Question: Layout

- - -
On both OuterView1 and InnerView2, I want to capture these touch events onSingleTapConfirmed() and onFling().
The area where both OuterView1 and InnerView2 are overlapping, I want the control to be passed to touch event methods of both views.
I tried this:
Container class
'''
@Override
public boolean onInterceptTouchEvent(MotionEvent ev) {
outerView1.onTouchEvent(ev);
innerView2.onTouchEvent(ev);
return false;
}
'''
OuterView1 class
'''
@Override
public boolean onTouchEvent(MotionEvent event) {
gesture.onTouchEvent(event);
return true;
}
'''
gesture is an instance of GestureDetector.SimpleOnGestureListener with log statements for onDown(), onFling() and onSingleTapConfirmed() methods
InnerView2 class
'''
@Override
public boolean onTouchEvent(MotionEvent event) {
gesture.onTouchEvent(event);
return true;
}
'''
gesture is an instance of GestureDetector.SimpleOnGestureListener with log statements for onDown(), onFling() and onSingleTapConfirmed() methods
With this approach, I consistently get callback in onDown() methods of both views. But I don't see a consistent behaviour on onSingleTapConfirmed() and onFling() methods
When I tapped in the red circle (in the screenshot) three times and I got three different behaviour
- First try (desired behaviour)'''
10-14 09:03:14.155: I/OuterView1(27776): OuterView1.onDown()
10-14 09:03:14.155: I/InnerView2(27776): InnerView2.onDown()
10-14 09:03:14.155: W/GestureDetector(27776): [pen gesture] isConsideredDoubleTap - timeout
10-14 09:03:14.155: I/InnerView2(27776): InnerView2.onDown()
10-14 09:03:14.460: I/OuterView1(27776): OuterView1.onSingleTapConfirmed()
10-14 09:03:14.460: I/InnerView2(27776): InnerView2.onSingleTapConfirmed()
'''
- Second try (Only one view gets onSingleTapConfirmed())'''
10-14 09:04:11.615: I/OuterView1(27776): OuterView1.onDown()
10-14 09:04:11.615: I/InnerView2(27776): InnerView2.onDown()
10-14 09:04:11.615: W/GestureDetector(27776): [pen gesture] isConsideredDoubleTap - timeout
10-14 09:04:11.615: I/InnerView2(27776): InnerView2.onDown()
10-14 09:04:11.915: I/OuterView1(27776): OuterView1.onSingleTapConfirmed()
'''
- Third try (One view gets onFling() and another gets onSingleTapConfirmed())'''
10-14 09:04:04.180: I/OuterView1(27776): OuterView1.onDown()
10-14 09:04:04.180: I/InnerView2(27776): InnerView2.onDown()
10-14 09:04:04.180: W/GestureDetector(27776): [pen gesture] isConsideredDoubleTap - timeout
10-14 09:04:04.180: I/InnerView2(27776): InnerView2.onDown()
10-14 09:04:04.255: I/InnerView2(27776): InnerView2.onFling()
10-14 09:04:04.480: I/OuterView1(27776): OuterView1.onSingleTapConfirmed()
'''
Could you help me capture touch events on both OuterView1 and InnerView2?
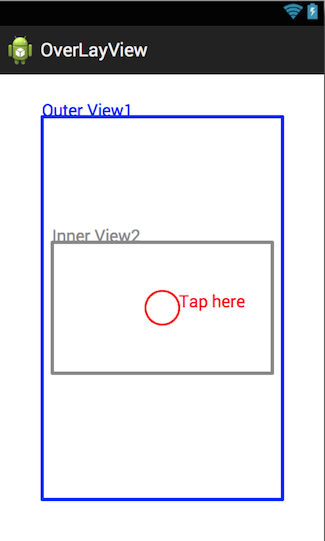
Answer: So in the case of overlapping views - touch events are dispatched from the topmost child to the one behind, then another one behind the 2nd child and so on.
However, if the topmost child were to consume the touch event (i.e. handle it upon receiving it) then the views underneath that view will not receive the touch events.
If the onTouchEvent returns 'true' then it is telling the view manager that it has handled the touch and does not want the event to be dispatched to other views. If you want the view underneath that view to receive the touch too then you want to return 'false' from the onTouchEvent for the first view, in your case the Innerview.
Also, in your code I noticed you are programmatically dispatching touch events to the 2 views from the container class. This causes the InnerView to receive touch even when ONLY the OuterView is clicked. If you want that functionality then it is ok. If you want InnerView to get the events only when it is touched then you dont want the container class to call onTouchEvent explicitly on those 2 views. The view hierarchy will do it for you.
About receiving onFling or onSingleTapConfirmed on BOTH views - (assuming you want to let the touch events to go through to the views behind as well, you return 'false' from the onTouchEvent for InnerView) the InnerView has already passed the event to the view behind it, so it doesnt get the end of the gesture to realize that a fling just occured and similarly for onSingleTapConfirmed. If you want to still get those then you may have to dispatch touch events programmatically at the end of the gesture as detected by the OuterView. Meaning, if OuterView got a fling gesture then it was a fling for the InnerView too and so programmatically make that gesture happen for the InnerView as well.
This is quite complicated and dispatching touches backwards in the hierarchy is not a usual thing.
Hopefully I havent confused you on this. Feel free to ask if I haven't been clear and I will try again.
This will be helpful: <URL>